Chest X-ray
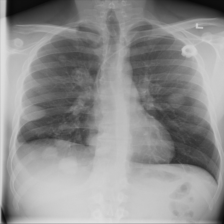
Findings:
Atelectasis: negative
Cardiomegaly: negative
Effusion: negative
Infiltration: negative
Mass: negative
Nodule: positive
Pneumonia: negative
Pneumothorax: negative
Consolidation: negative
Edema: negative
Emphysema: negative
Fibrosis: negative
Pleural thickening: negative
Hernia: negative